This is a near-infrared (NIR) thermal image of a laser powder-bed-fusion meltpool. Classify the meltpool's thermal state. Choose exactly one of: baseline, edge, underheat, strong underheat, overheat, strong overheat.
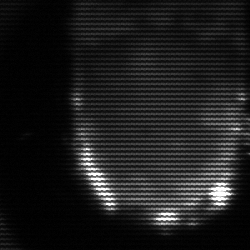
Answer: baseline